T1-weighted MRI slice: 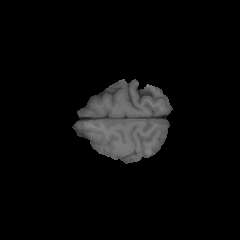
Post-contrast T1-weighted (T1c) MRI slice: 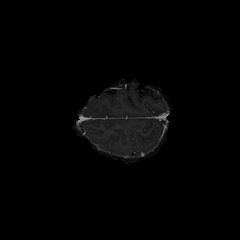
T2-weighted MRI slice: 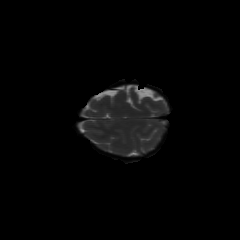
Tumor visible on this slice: no